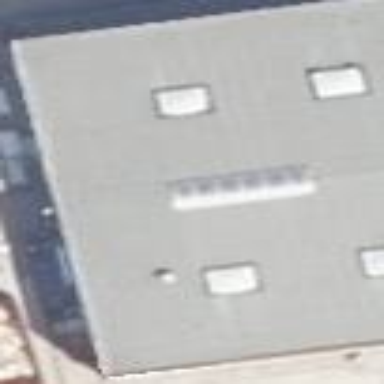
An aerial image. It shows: Commercial building.